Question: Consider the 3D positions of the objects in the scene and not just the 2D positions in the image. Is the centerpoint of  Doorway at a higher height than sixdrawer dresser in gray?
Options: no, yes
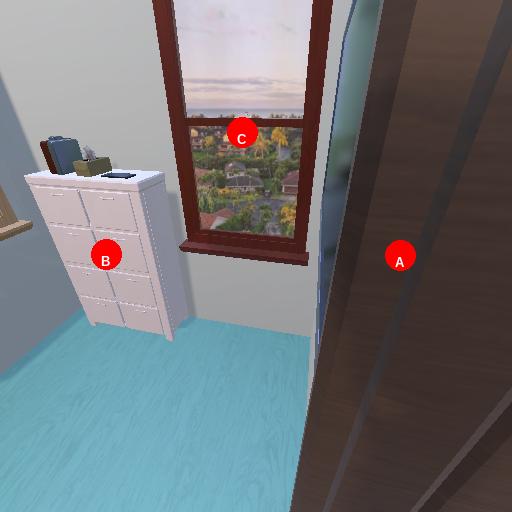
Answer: no